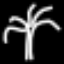
Label: palm tree